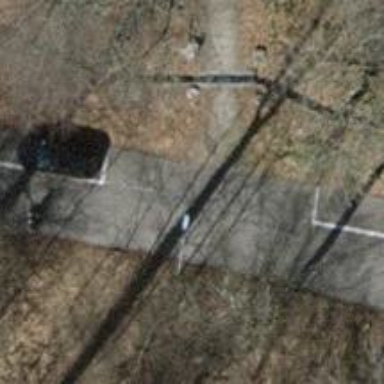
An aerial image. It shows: Asphalt service road.